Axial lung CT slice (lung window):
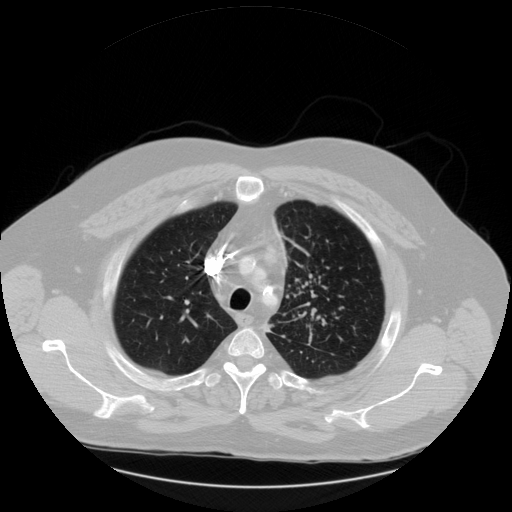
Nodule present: no